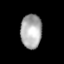
Tissue: lung
Cell type: Epithelial cells
Senescence score: 0.1923
Nuclear area (px): 709
Mean DAPI intensity: 171.488